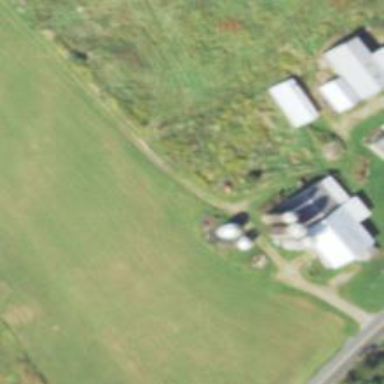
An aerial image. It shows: Silo.